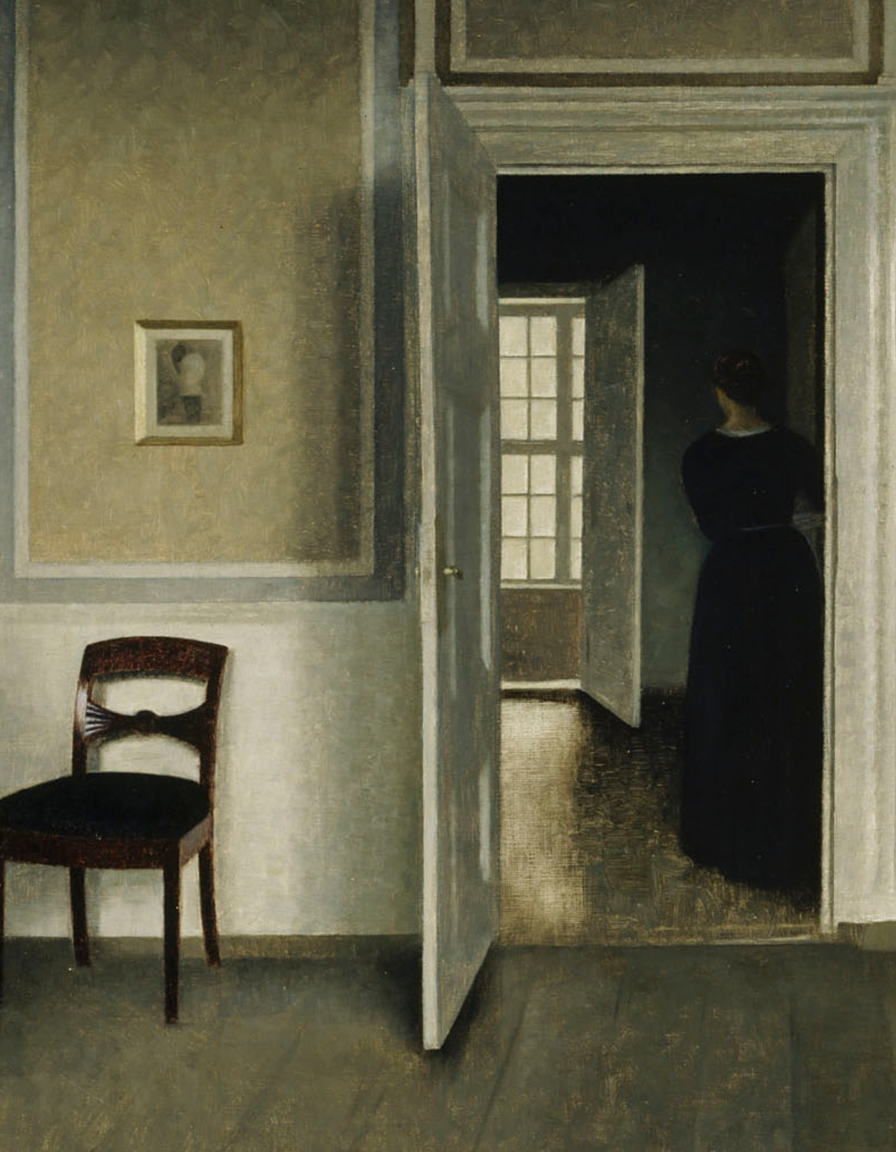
portrait painting, wide, bright diffused light, sparse room with open doorway leading to adjacent dark room where woman in dark dress seen from behind stands facing gridded window, two open doors visible, pale walls wooden floors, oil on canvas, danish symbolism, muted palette